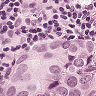
Metastatic tissue present: yes